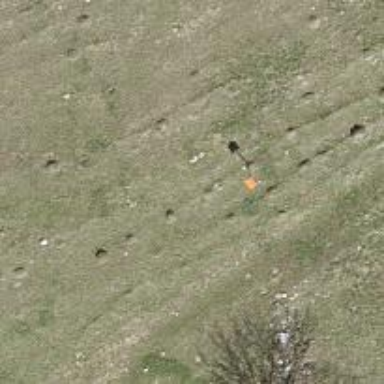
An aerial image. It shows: View of pole with roofed pipeline marker.